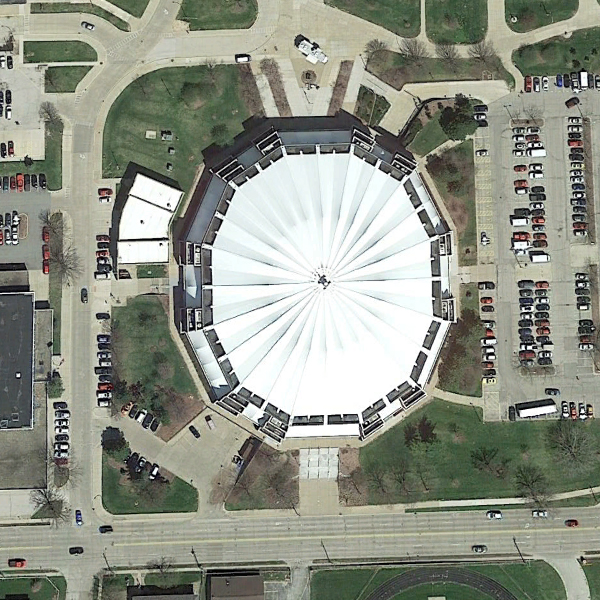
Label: Center